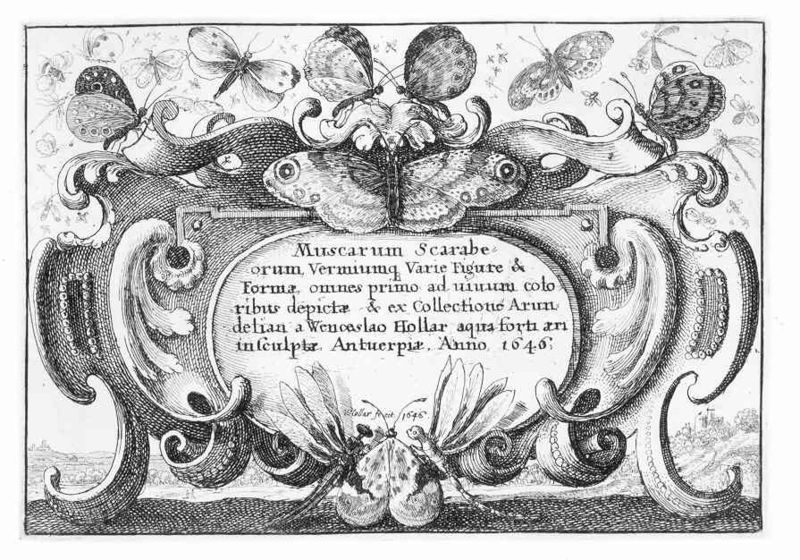
Titel: Titelblatt ("Muscarum Scarabeorum...")
Künstler: Wenzel Hollar
Standort: Karlsruhe
Institution: Staatliche Kunsthalle Karlsruhe
Schlagwörter: flügel, schatten, weiß, landschaft, grau, schwarz, zeichnung, tiere, muster, ornament, alt, augen, barock, rahmen, bild, niederlande, horizont, natur, boden, sitzend, pflanzen, kontrast, perlen, renaissance, fliegen, oval, rund, schrift, papier, grafik, graphik, tafel, kartusche, symmetrie, inschrift, floral, ornamente, verzierung, stuck, platte, fliege, bienen, foto, schild, tusche, fühler, buch, medaillon, symmetrisch, schwarm, druck, druckgraphik, schwarzweiss, radierung, stich, titel, seite, illustration, scharz, text, fliegend, titelblatt, bleistift, entwurf, flora, insekten, schmetterling, buchdruck, buchseite, wappen, textfeld, schnörkel, voluten, mittelalter, insekt, libelle, schmetterlinge, schnecke, käfer, raupen, schnecken, kupferstich, botanik, falter, libellen, motte, motten, frontispitz, beschreibung, wissenschaft, verziehrung, latein, lateinisch, rocaille, faune, biologie, buchmalerei, antwerpen, fluginsekt, biene, mücke, pfauenauge, anno, darwin, naturwissenschaften, skarabäus, inschrif, fligen, kupfertsich, rovaille, kollektion, latin, 1645, wenzeslaus, collection, buchdruck#, 1646, tagpfauenauge, weißling, muscarum scarabe, antuerpia, buchmalrei, muscarum, scarabe, scarabeorum, orum, textplatte, rane, 1648, faunr, möcken, scarabäus, naturforschung